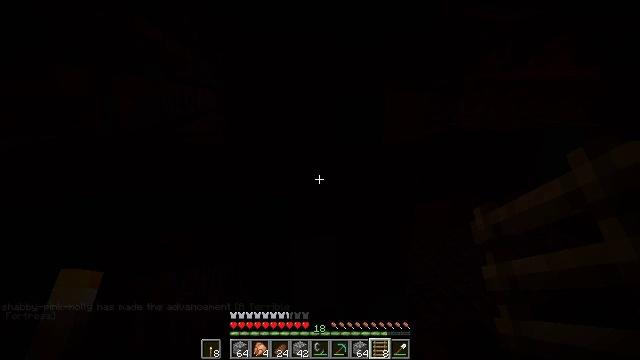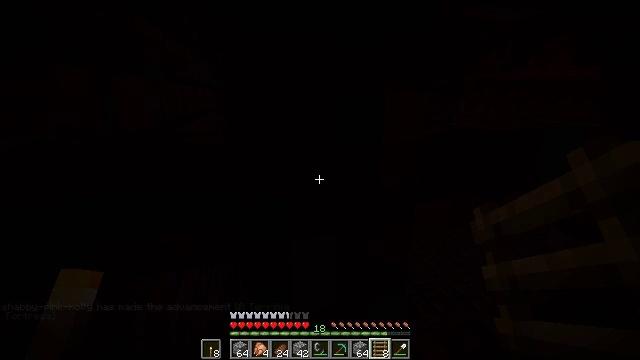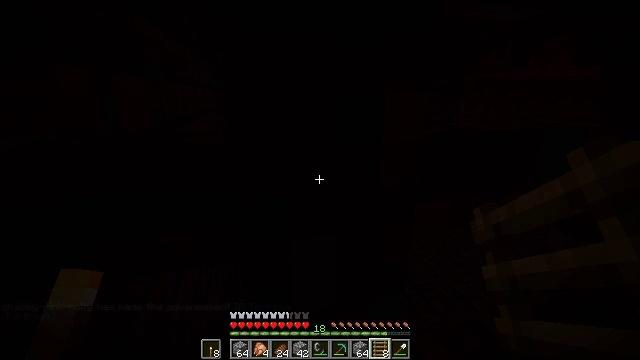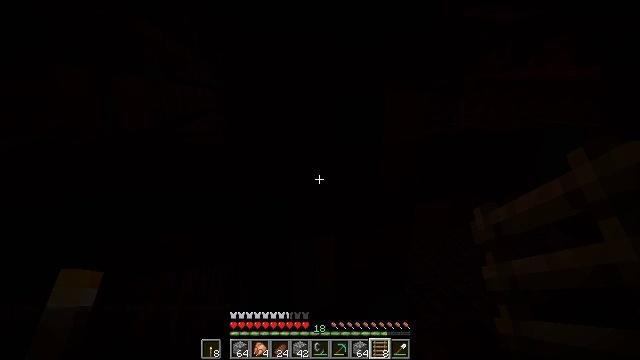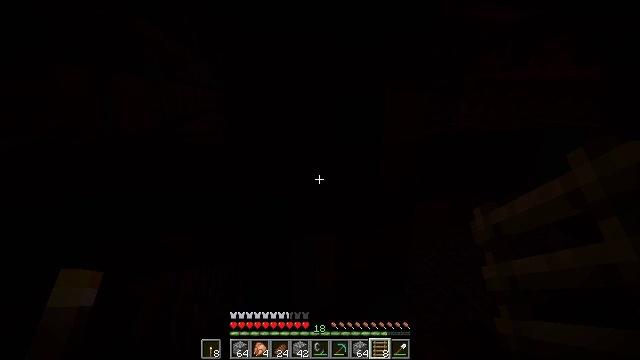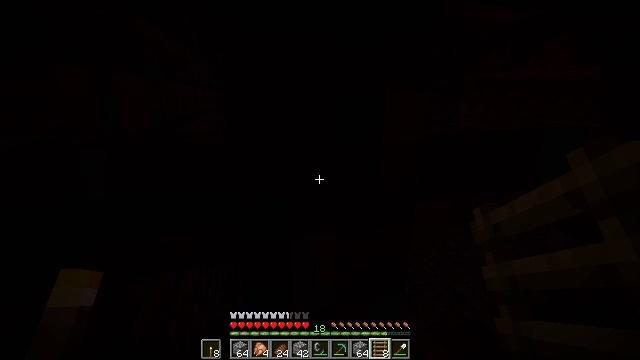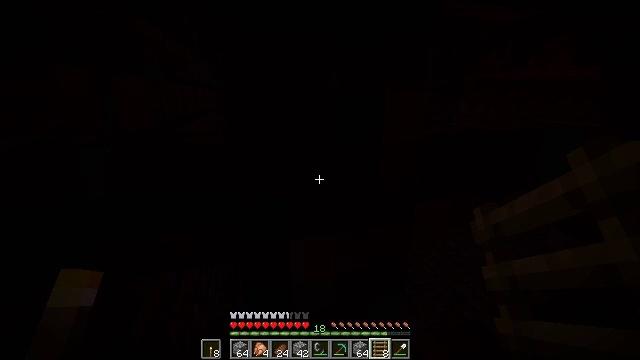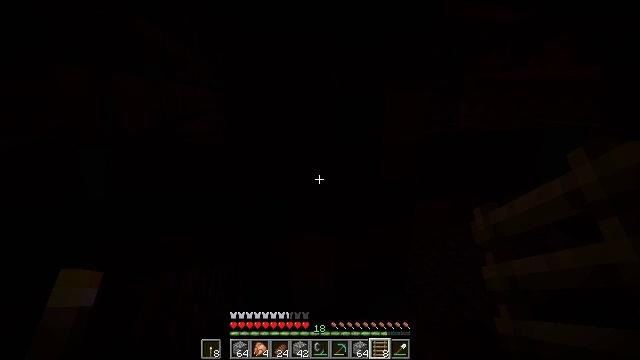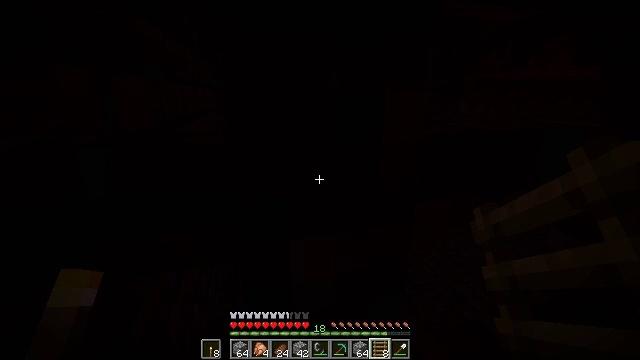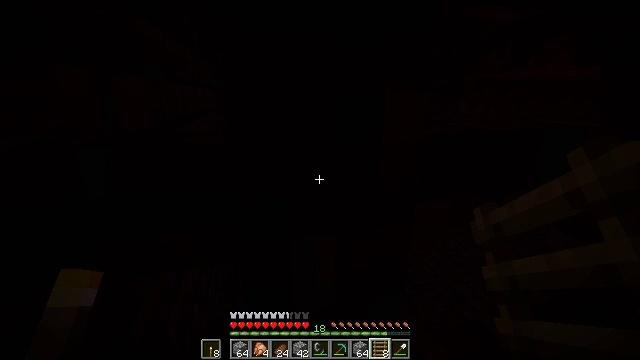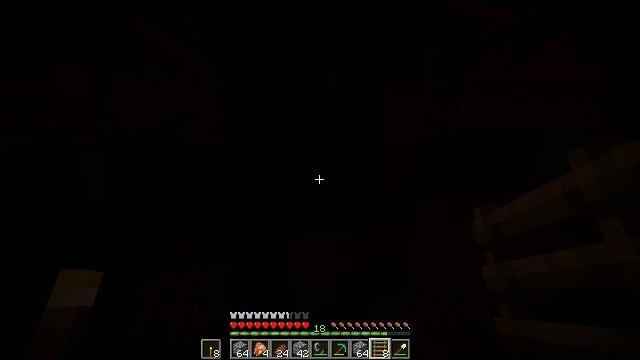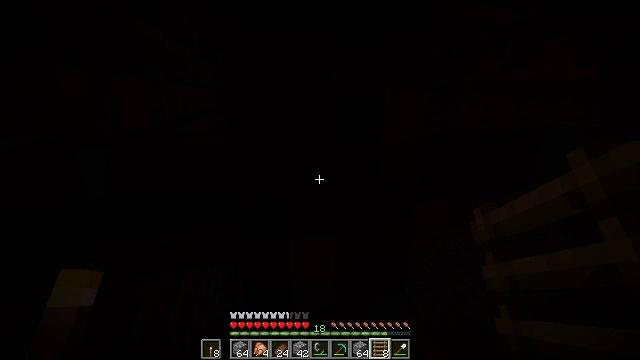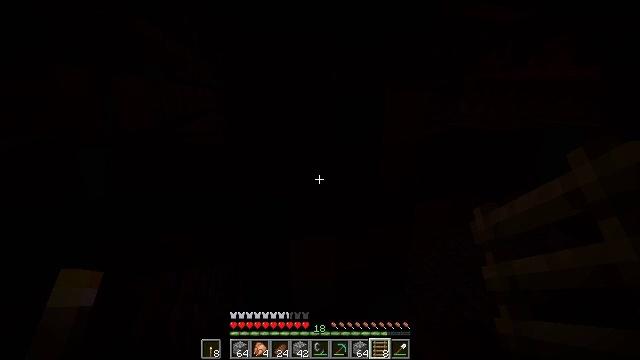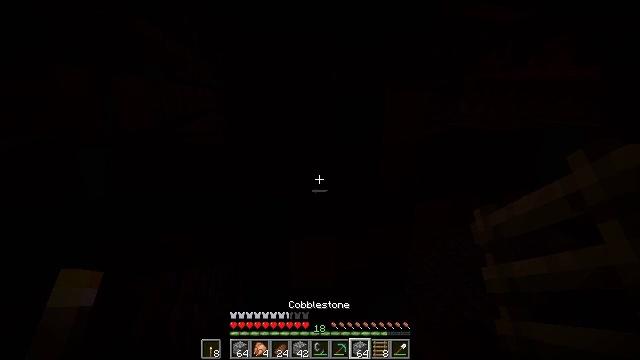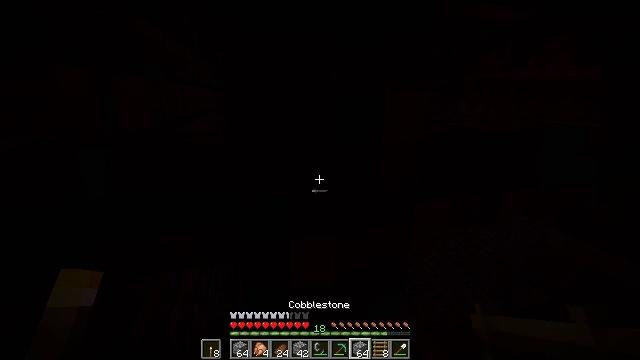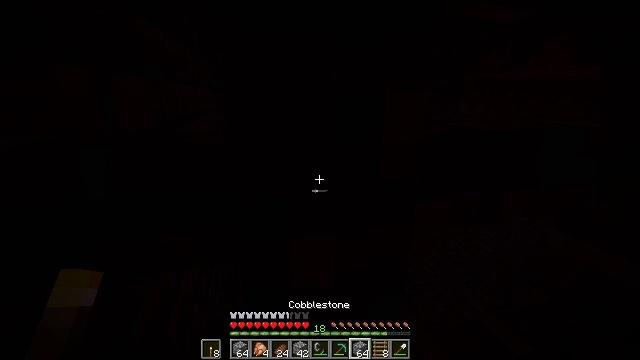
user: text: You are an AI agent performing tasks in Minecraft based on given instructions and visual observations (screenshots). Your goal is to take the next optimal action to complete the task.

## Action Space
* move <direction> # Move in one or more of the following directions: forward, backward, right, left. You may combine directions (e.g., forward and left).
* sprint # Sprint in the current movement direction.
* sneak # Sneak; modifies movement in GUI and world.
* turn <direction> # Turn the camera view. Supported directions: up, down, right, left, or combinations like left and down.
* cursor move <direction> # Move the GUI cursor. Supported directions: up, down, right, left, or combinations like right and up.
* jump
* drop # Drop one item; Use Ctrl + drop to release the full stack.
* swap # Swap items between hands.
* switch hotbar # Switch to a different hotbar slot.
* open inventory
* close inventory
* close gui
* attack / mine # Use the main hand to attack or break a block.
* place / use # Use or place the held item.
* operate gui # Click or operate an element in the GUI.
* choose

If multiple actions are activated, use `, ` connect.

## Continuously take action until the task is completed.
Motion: motion action
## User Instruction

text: Gather nether brick fence pieces for building.
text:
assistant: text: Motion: no_op
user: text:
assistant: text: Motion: no_op
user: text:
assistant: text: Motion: no_op
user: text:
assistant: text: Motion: no_op
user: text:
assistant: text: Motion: no_op
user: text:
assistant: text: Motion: no_op
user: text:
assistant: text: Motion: no_op
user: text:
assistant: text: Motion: no_op
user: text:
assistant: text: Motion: no_op
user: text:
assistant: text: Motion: no_op
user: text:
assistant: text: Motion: no_op
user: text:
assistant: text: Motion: no_op
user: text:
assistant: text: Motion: no_op
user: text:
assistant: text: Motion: no_op
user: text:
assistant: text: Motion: no_op
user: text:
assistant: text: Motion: no_op
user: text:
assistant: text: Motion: no_op
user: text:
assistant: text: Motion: no_op
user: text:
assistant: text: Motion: no_op
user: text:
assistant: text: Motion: no_op
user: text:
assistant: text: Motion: no_op
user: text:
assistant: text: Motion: no_op
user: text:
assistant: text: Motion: no_op
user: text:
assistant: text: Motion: no_op
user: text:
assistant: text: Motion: no_op
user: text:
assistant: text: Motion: no_op
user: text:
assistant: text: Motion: no_op
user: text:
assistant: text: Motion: no_op
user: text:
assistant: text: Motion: turn left and down
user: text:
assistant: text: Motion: turn left and down